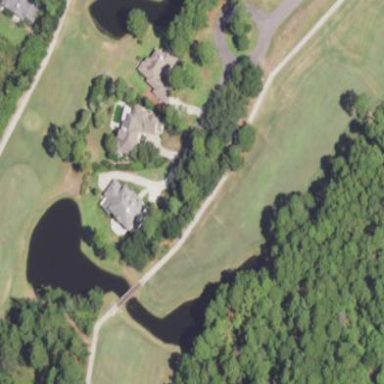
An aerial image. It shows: Water hazard on golf course.